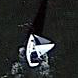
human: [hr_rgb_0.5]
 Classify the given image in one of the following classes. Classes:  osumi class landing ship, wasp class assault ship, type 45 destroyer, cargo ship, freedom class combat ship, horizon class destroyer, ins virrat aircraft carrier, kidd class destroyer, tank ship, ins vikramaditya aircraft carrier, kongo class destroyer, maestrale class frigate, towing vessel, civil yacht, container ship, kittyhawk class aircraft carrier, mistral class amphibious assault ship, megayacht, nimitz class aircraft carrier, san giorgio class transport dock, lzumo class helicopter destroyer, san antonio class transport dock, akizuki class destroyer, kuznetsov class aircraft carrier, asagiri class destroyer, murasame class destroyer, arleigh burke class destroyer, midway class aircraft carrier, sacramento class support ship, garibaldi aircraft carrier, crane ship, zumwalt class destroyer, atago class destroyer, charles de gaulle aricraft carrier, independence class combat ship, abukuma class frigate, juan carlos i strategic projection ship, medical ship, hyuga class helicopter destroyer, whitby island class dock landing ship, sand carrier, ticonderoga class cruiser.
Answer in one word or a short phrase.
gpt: Civil yacht